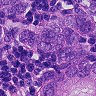
Metastatic tissue present: yes